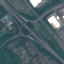
Land use / land cover class: Highway